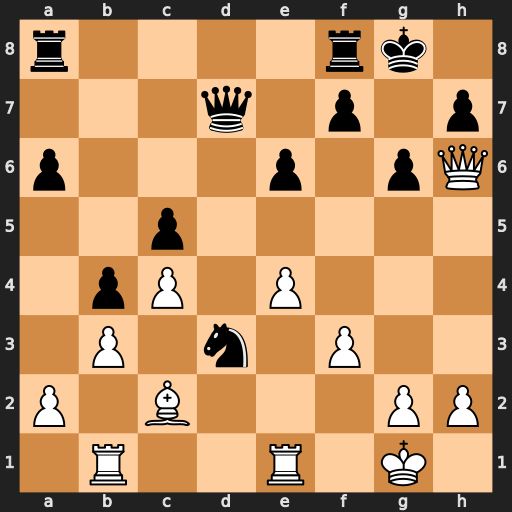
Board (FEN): r4rk1/3q1p1p/p3p1pQ/2p5/1pP1P3/1P1n1P2/P1B3PP/1R2R1K1
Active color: w
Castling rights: -
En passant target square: -
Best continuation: Rbd1 Qd4+ Re3